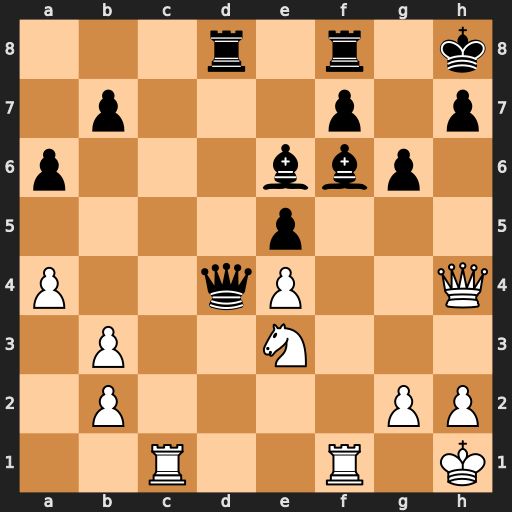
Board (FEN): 3r1r1k/1p3p1p/p3bbp1/4p3/P2qP2Q/1P2N3/1P4PP/2R2R1K
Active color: w
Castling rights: -
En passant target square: -
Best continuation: Qxf6+ Kg8 Rcd1 Qxe3 Rxd8